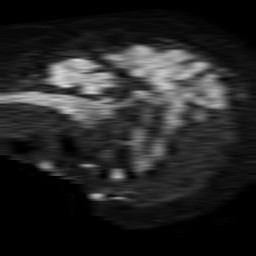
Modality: TRACE
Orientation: sagittal
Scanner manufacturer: philips
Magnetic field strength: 1.5 T
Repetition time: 4.6 s
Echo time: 0.08517 s